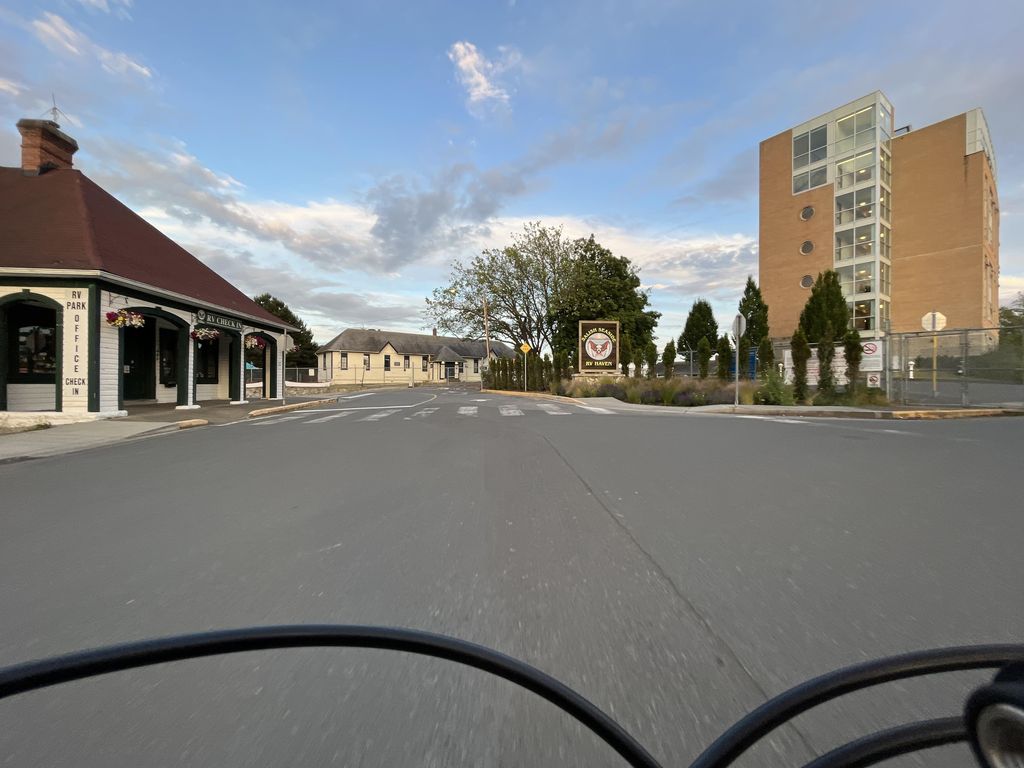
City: victoria